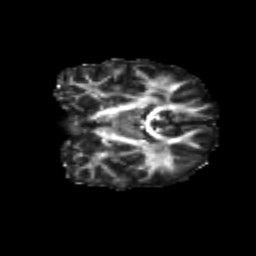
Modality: FA
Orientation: coronal
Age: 10
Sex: female
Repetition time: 9.4 s
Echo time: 0.089 s